Question: I've installed the Yii bootstrap extension for a Yii project I am working on. When I try to register the bootstrap files I get an error.
This is the code provided:
'''
<?php Yii::app()->bootstrap->register(); ?>
'''
The error I get is as following:

I hope someone can help me out, I have no idea where to look for.
Thanks a lot for your time.
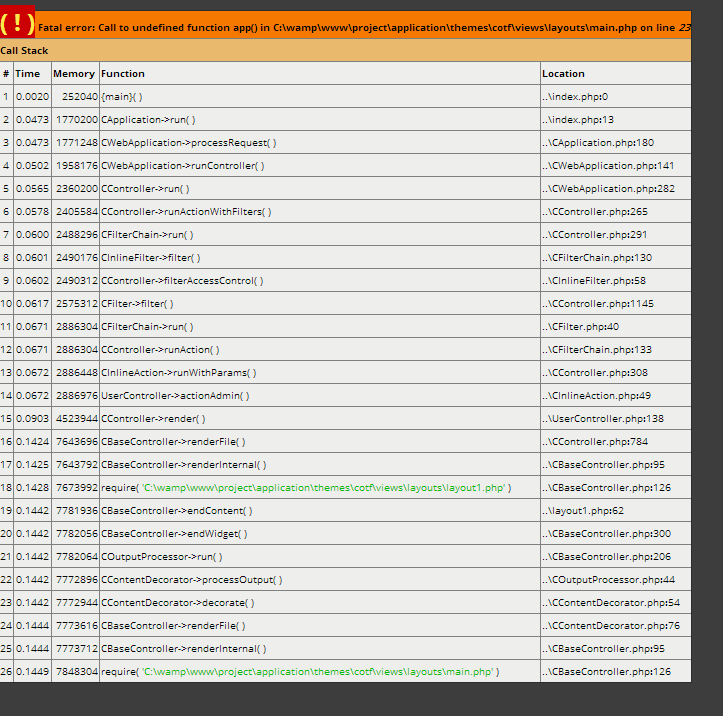
Answer: you should be using:
'<?php Yii::app()->bootstrap->register(); ?>'
instead of
'<?php Yii:app()->bootstrap->register(); ?>'
Note the double colon '::'